Question: I'm having some trouble with Firebird. Some SQL queries are getting the error "Java Heap Space".
I've revised all queries and seems to be right. But, after doing some tests, I've noted that the error only occurs when SQL query has no limits of returned rows.
If i run the query using 'SELECT FIRST(10) field1, field2 from table', it returns the result from db, without 'FIRST()', the error occurs.
The original server where Firebird was installed has limited memory, so I just installed Firebird on my personal computer, restored the backup and tested it. My current computer has a lot of ram and CPU to run this simple query and The same problem occurs.
My Firebird version is 2.5. I've searched in Firebird official documentation, but haven't found anything helpful. Anyone knows what could be causing this error?
Below is the print of error and my computer task manager during the tests.
<URL>
[
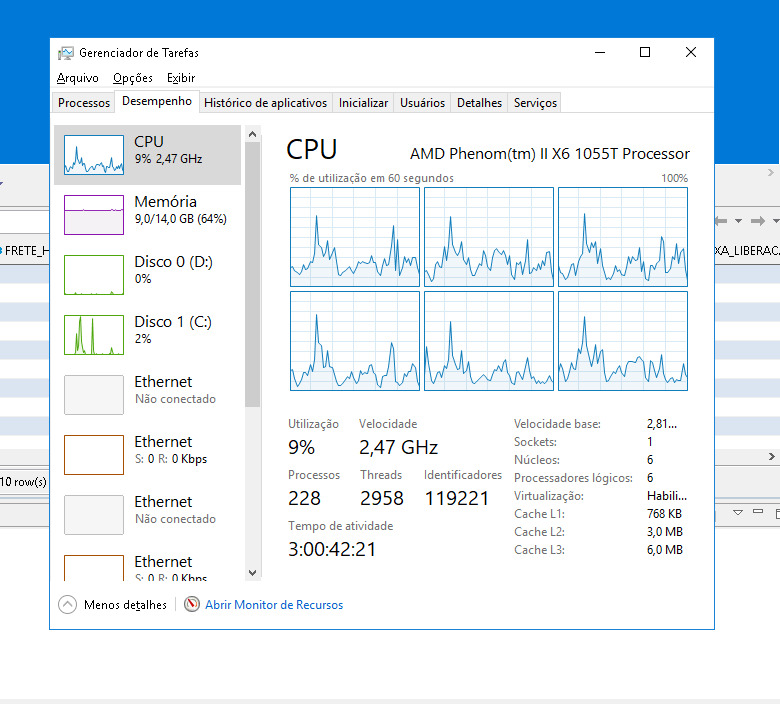
Answer: This problem has nothing to do with the memory usage of Firebird server itself. Your query tool is a Java application (it looks like DBeaver, but could also be a different Eclipse-based application), and retrieving all rows consumes too much memory. When Java can not allocate sufficient memory, this results in a 'OutOfMemoryError' with message
You either need to configure that application to use more memory, or find out if it can retrieve rows in pages instead of fetching all. Jaybird (the Firebird JDBC driver) itself will retrieve all rows when the query is executed in auto-commit mode, so maybe you will need to execute it in a transaction.
Alternatively, as you already found out: don't query all rows.